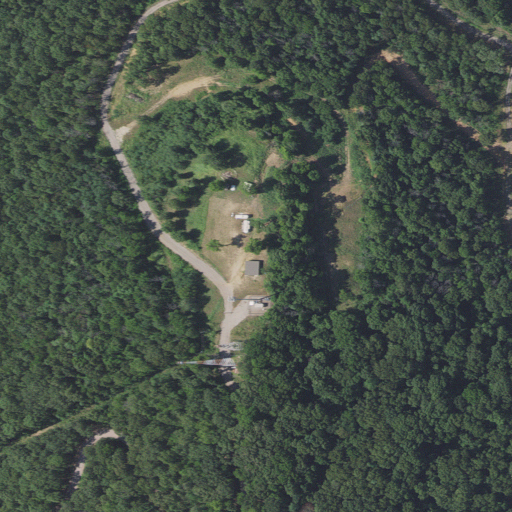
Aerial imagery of mountain in Arkansas named Pine Mountain containing deciduous forest, open development, grassland, mixed forest, and low intensity development